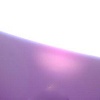
Label: sunburn